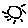
Label: sun